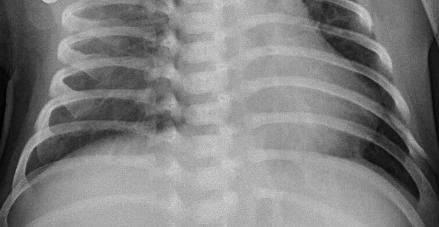
Diagnosis: PNEUMONIA